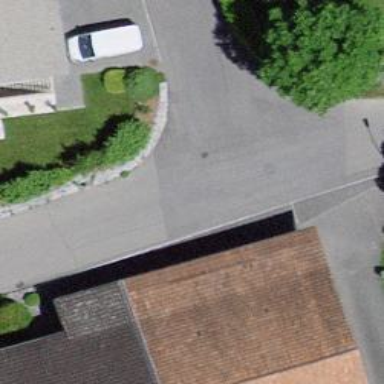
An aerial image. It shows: Post box is visible.